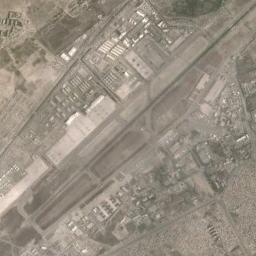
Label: airport